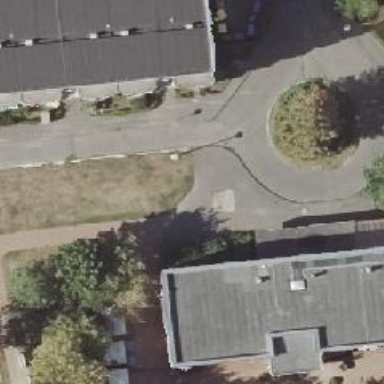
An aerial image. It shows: Table-style traffic calming feature.